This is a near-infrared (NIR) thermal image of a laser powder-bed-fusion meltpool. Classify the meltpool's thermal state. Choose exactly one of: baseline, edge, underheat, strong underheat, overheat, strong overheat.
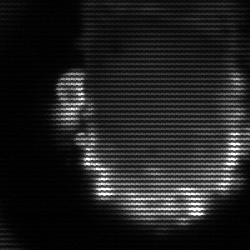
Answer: baseline